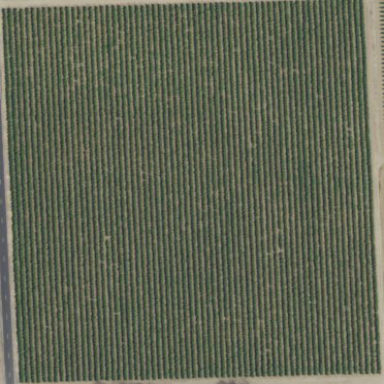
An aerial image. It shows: Vineyard with grape crops.